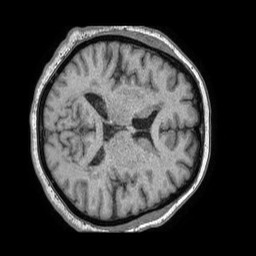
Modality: T1w
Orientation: axial
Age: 58
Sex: female
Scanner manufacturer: philips
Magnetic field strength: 1.5 T
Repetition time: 0.00762 s
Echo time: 0.003474 s